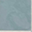
Piece: xx